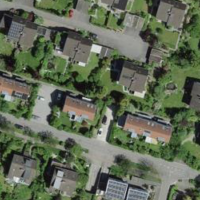
EUNIS habitat code: 55
Species observed at this site:
Viburnum tinus